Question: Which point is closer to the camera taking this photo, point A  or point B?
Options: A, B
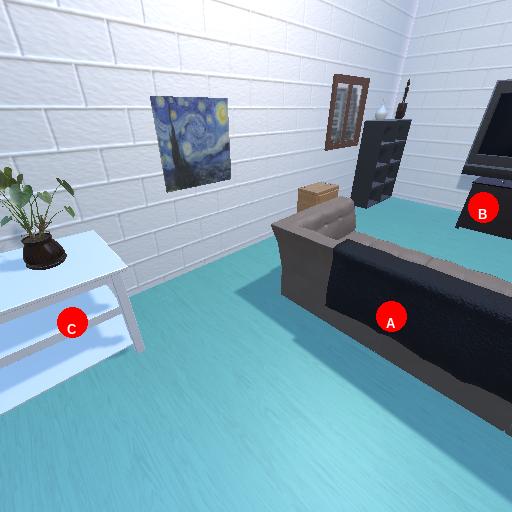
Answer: A